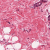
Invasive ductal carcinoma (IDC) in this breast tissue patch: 0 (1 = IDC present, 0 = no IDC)